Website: crate-barrel
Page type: billing-address
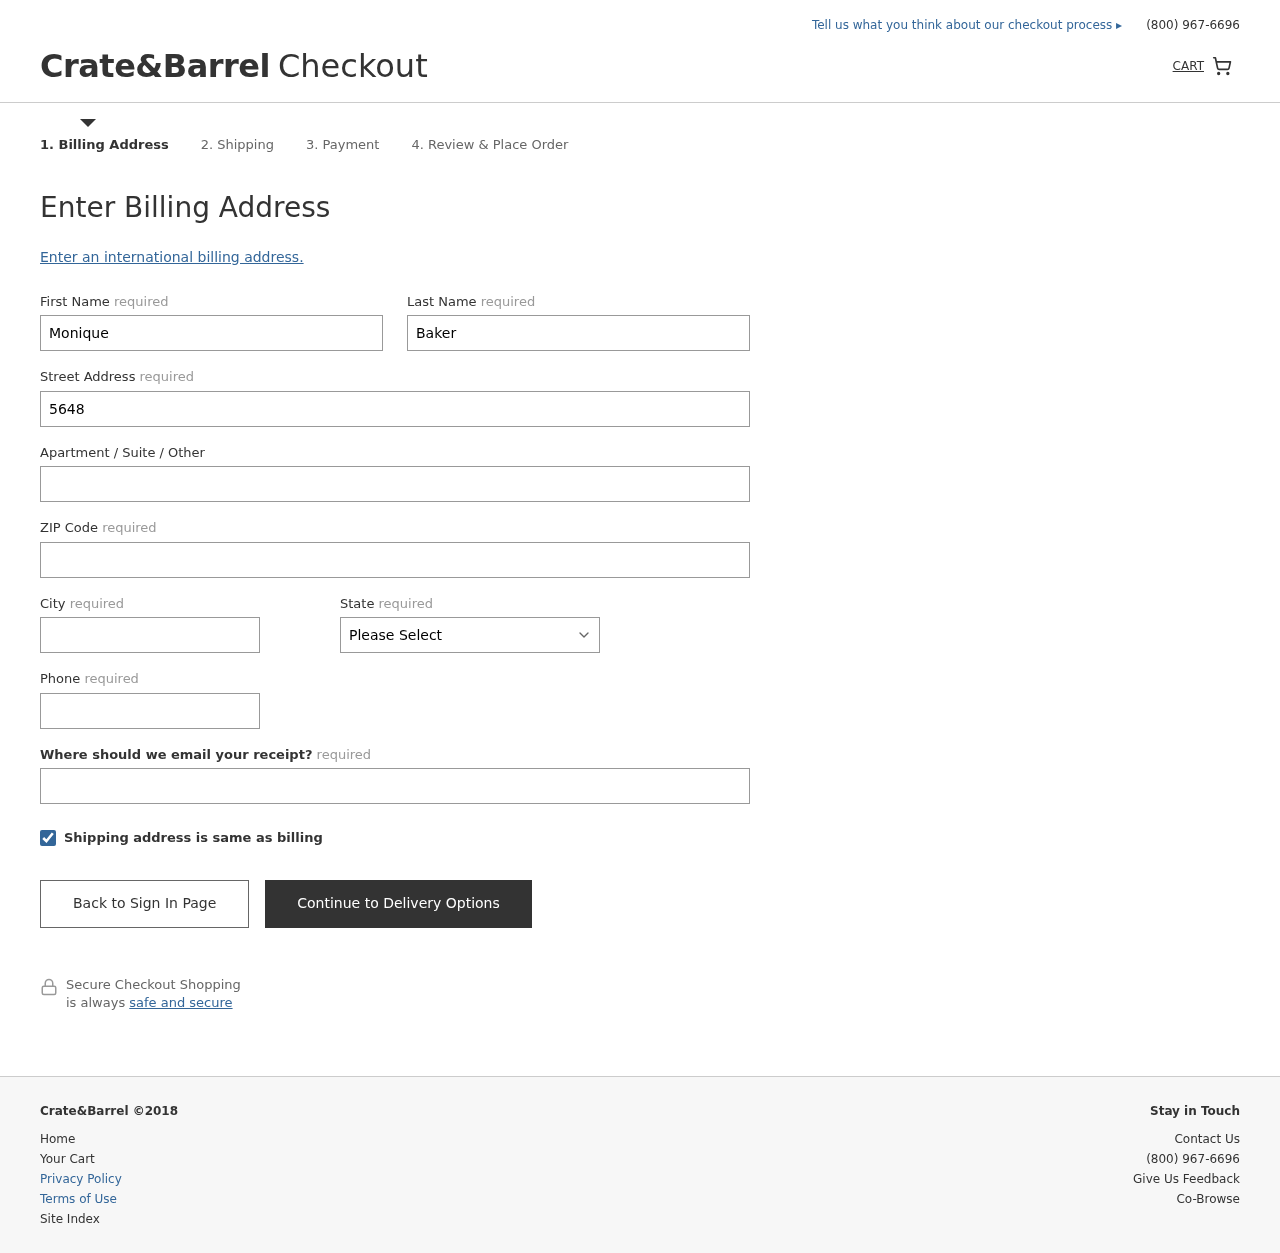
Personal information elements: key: PII_STATE
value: Wyoming
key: PII_FIRSTNAME
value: Monique
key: PII_LASTNAME
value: Baker
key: PII_STREET
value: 56482 Michael Extension
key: PII_STREET2
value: Apt. 197
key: PII_POSTCODE
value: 18788
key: PII_CITY
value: Darinview
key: PII_PHONE
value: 2193453129
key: PII_EMAIL
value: monique_baker@gmail.com